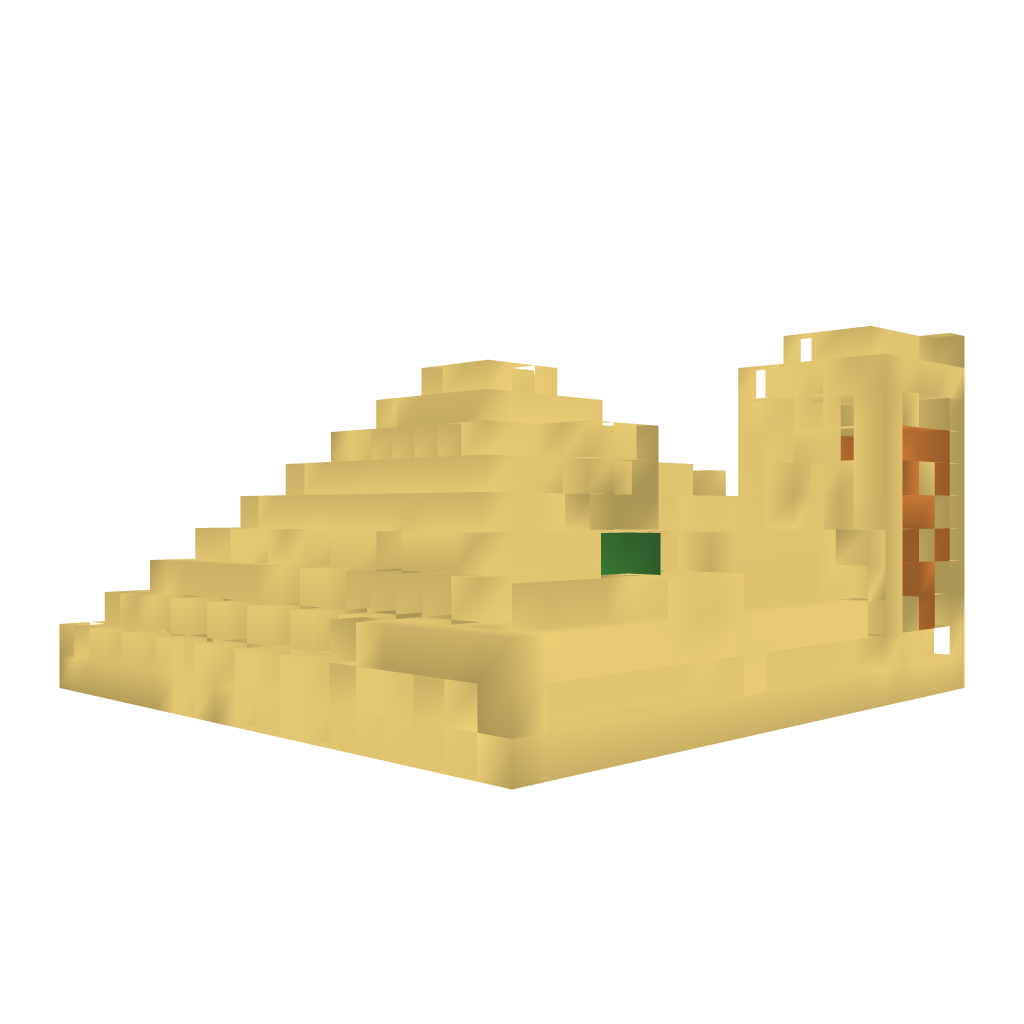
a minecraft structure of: Sand Pyramid good quality